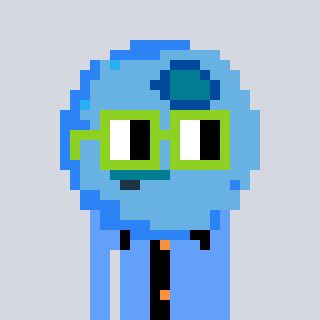
a pixel art character with square light green glasses, a blueberry-shaped head and a blue-colored body on a cool background